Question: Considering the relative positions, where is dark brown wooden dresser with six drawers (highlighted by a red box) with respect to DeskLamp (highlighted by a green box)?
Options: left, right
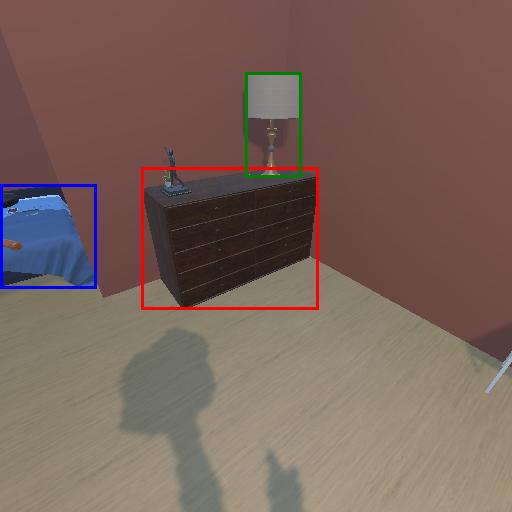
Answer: left